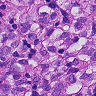
Metastatic tissue present: yes